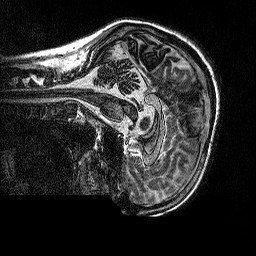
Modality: MP2RAGE
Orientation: sagittal
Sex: female
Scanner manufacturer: siemens
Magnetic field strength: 3 T
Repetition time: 5 s
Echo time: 0.00292 s